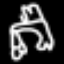
Label: frog